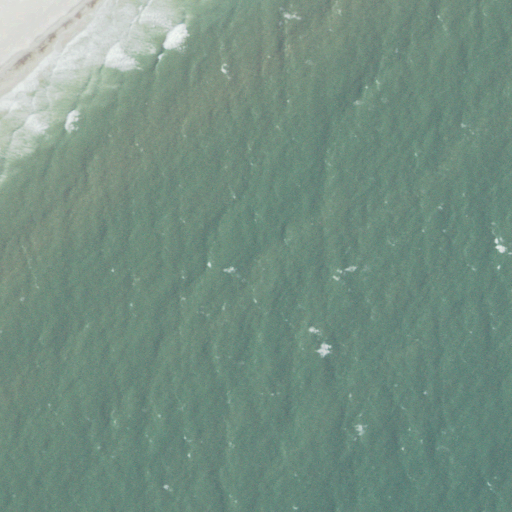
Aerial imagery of bar in North Carolina named Core Banks containing open water, herbaceous wetlands, and barren land